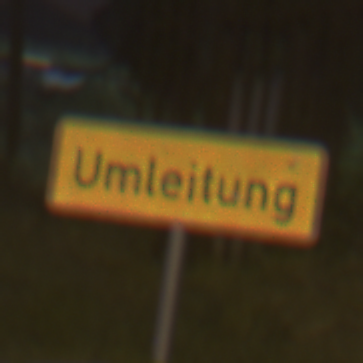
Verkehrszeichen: Umleitungsankuendigung
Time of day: Night
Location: Outdoor (Suburban)
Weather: PartlyCloudy
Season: NotSpecified
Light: Artificial